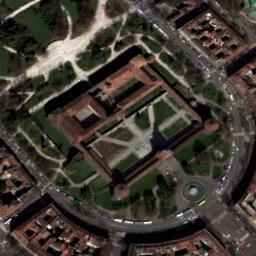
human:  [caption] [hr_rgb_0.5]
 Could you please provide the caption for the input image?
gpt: The red palace is surrounded by some other buildings and the palace has a tower and a green area .

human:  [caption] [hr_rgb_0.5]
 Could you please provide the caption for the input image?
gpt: The palace is on the grass surrounded by buildings .

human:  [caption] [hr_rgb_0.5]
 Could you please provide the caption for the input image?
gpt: A lot of trees are near the palace .

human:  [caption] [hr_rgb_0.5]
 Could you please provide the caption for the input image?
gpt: The roofs of palaces are all red .

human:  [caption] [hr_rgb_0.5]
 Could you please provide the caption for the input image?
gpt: There are some brown buildings and green lawns at the palace .